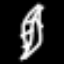
Label: leaf